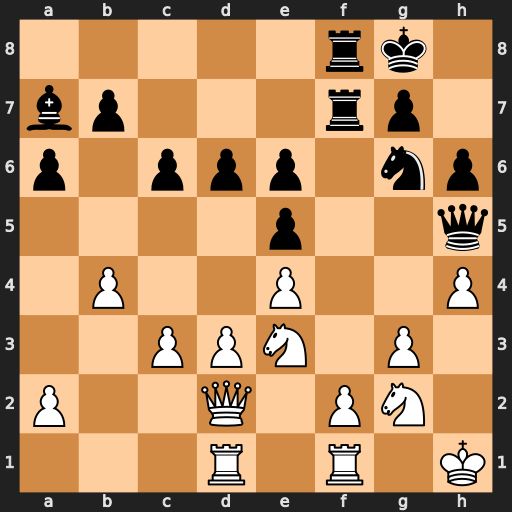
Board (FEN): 5rk1/bp3rp1/p1ppp1np/4p2q/1P2P2P/2PPN1P1/P2Q1PN1/3R1R1K
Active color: w
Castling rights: -
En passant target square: -
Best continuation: g4 Bxe3 gxh5 Bxd2 hxg6 Rxf2 Rxf2 Rxf2 Kg1 Rf6 Rxd2